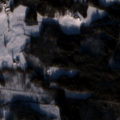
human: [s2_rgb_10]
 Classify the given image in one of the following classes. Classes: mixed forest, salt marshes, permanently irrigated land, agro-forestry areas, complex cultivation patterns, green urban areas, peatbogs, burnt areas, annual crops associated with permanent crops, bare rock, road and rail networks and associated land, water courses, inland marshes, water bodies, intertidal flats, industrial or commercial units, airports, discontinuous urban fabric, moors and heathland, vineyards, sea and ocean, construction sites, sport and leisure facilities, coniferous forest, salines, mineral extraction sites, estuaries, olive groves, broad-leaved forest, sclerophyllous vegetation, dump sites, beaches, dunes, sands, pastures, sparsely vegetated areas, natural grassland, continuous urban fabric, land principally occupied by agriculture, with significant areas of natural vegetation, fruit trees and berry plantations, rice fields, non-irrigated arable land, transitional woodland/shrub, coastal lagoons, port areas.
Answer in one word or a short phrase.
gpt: non-irrigated arable land, broad-leaved forest, coniferous forest, mixed forest